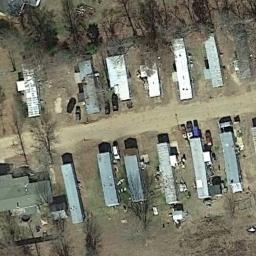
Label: mobile_home_park